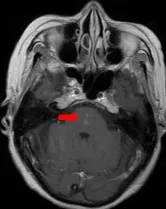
On T2 fluid attenuated inversion recovery brain MRI, with contrast enhancement on post-contrast T1-weighted images.
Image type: radiology (mri)